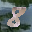
Label: 8